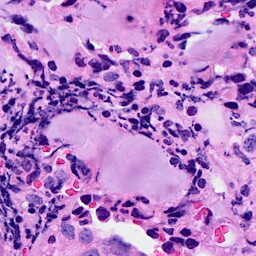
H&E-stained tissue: Breast